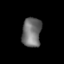
Tissue: lung
Cell type: Others
Senescence score: 0.1501
Nuclear area (px): 560
Mean DAPI intensity: 111.982